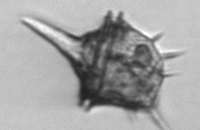
Label: Amylax